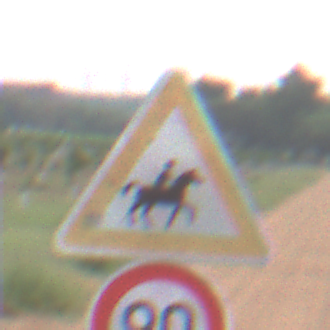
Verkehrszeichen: ReiterLinks
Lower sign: Geschwindigkeit90
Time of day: SunriseSunset
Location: Outdoor (Nature)
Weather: PartlyCloudy
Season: NotSpecified
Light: Natural